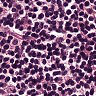
Metastatic tissue present: no